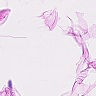
Metastatic tissue present: no